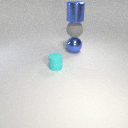
large gray rubber sphere below large blue metal cylinder